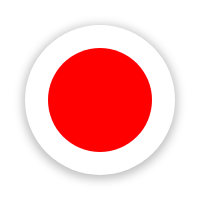
Cursor type: arrow
OS/theme: linux-google-cursor
Variant: red